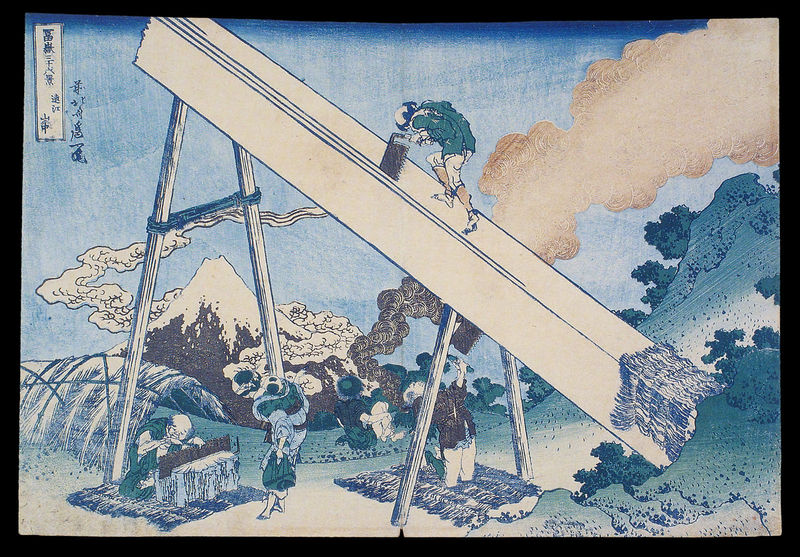
Titel: 36 Ansichten des Fuji
Künstler: Katsushika Hokusai
Institution: Honolulu, Honolulu Academy of Arts
Schlagwörter: berg, blau, himmel, weiß, wolken, aquarell, bäume, grün, menschen, holz, männer, stroh, stützen, zeichnung, schnee, alt, öl, brücke, rauch, pflanzen, japan, sommer, wellen, laufen, berge, gebirge, gipfel, arbeiter, industrie, blue, men, people, white, women, green, japanese, print, gestell, japanisch, vulkan, acryl, druck, schraffur, china, pergament, buer, säge, wood, smoke, sägen, clouds, hills, landscape, mountain, rampe, grass, schieben, tunnel, matte, steigen, fire, reis, work, chinesen, japaner, cut, himmelö, textile, abtrakt, rutsche, straw, fuji, saw, cutting, vegitation, mount fuji, hiroshi, reismatte, makuti, fangreismatte, anstengend, japan welle hiroshide